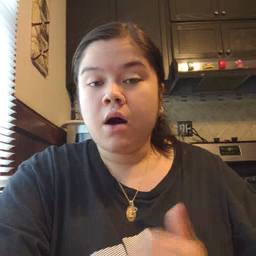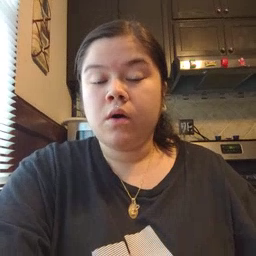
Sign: helicopter